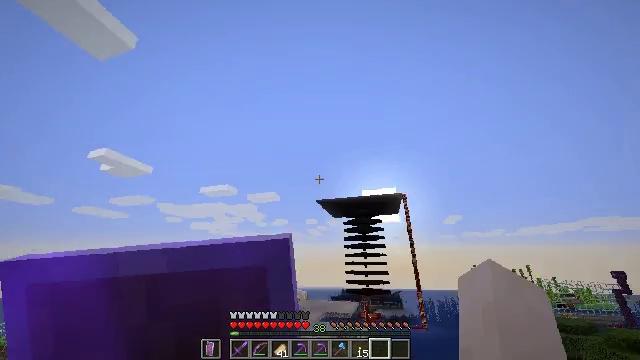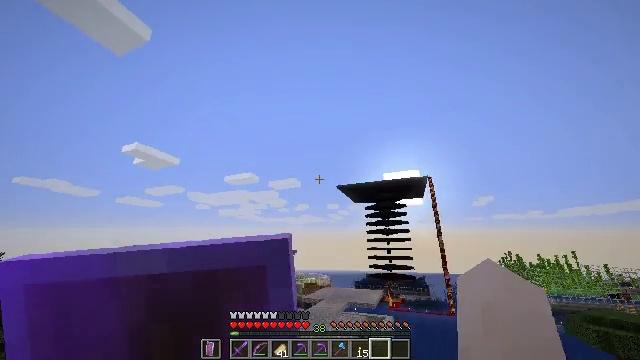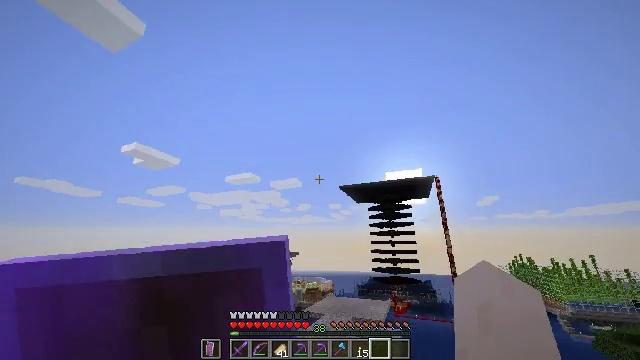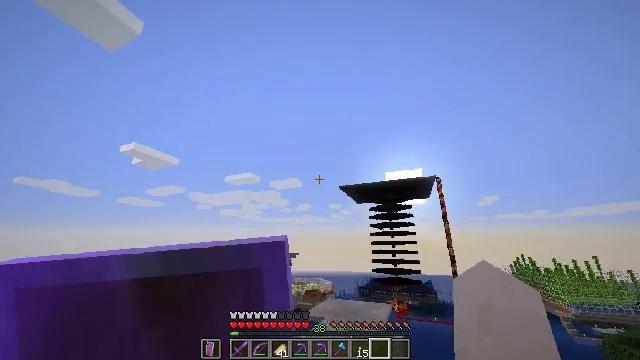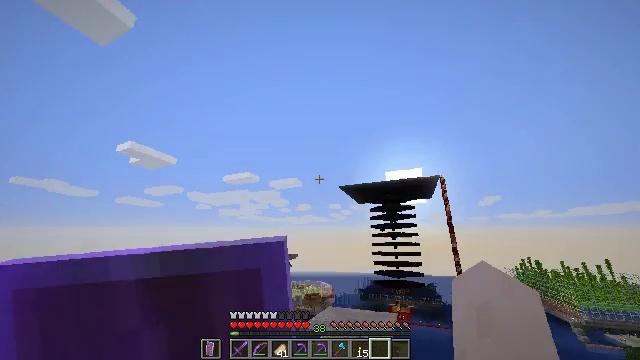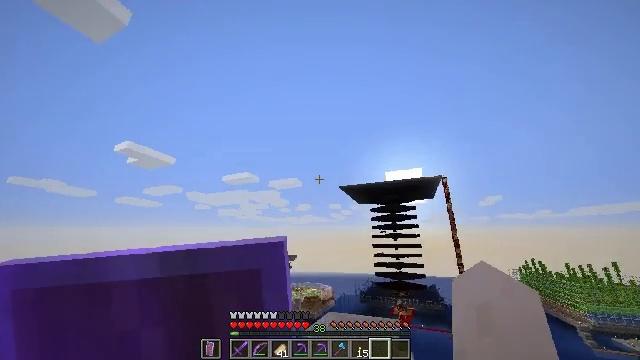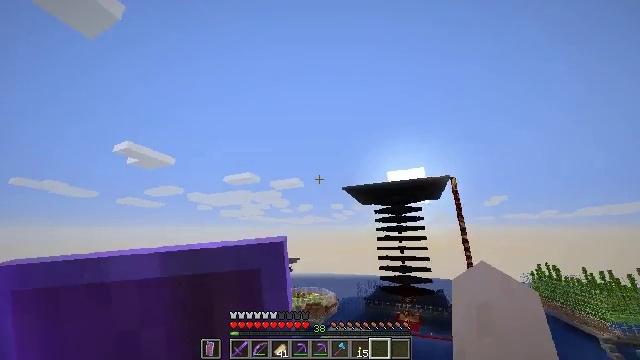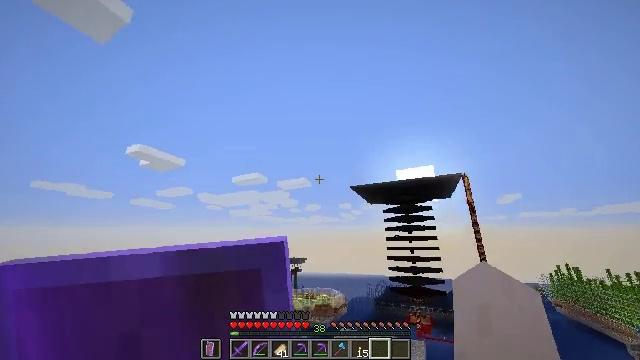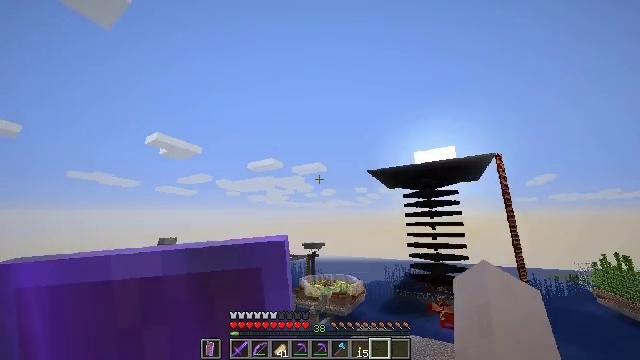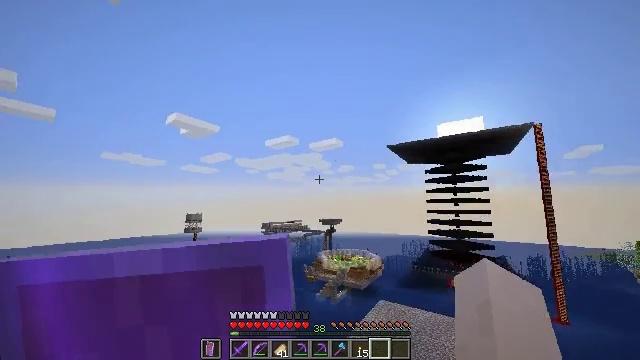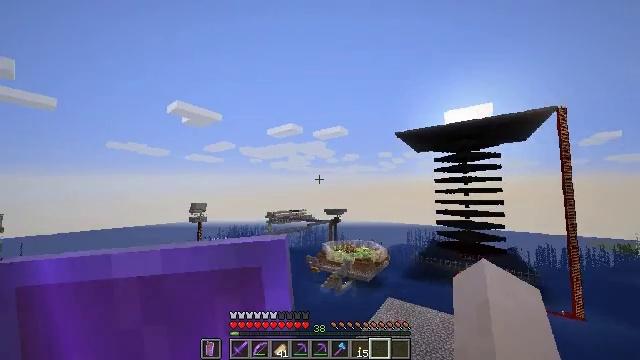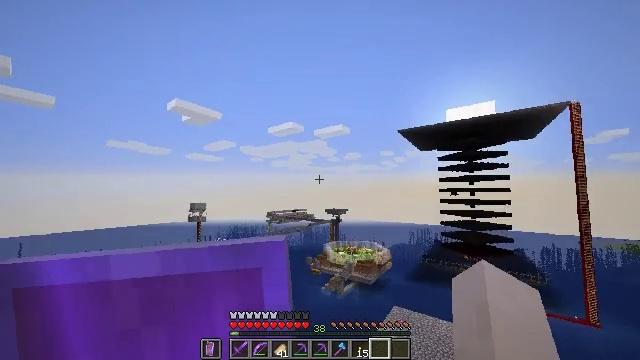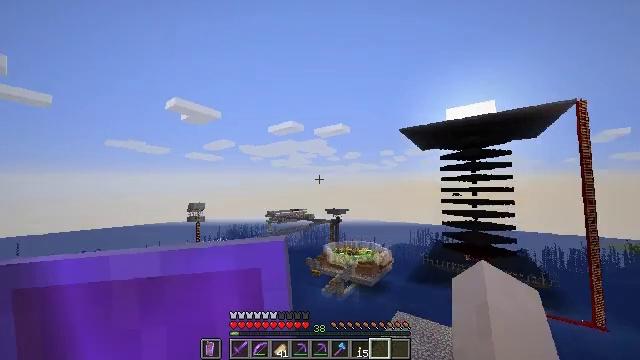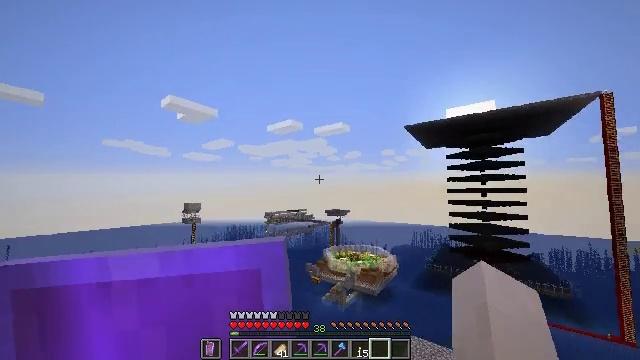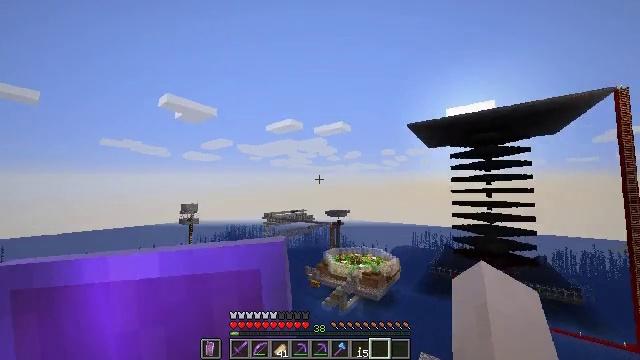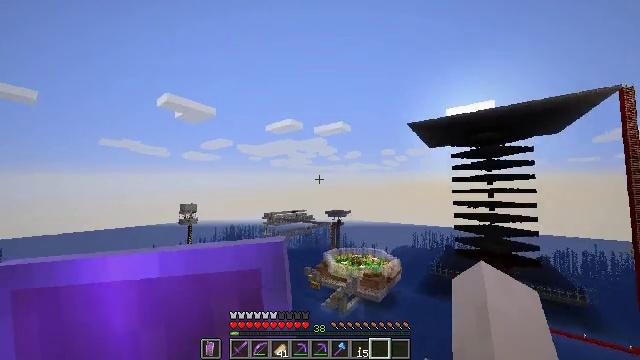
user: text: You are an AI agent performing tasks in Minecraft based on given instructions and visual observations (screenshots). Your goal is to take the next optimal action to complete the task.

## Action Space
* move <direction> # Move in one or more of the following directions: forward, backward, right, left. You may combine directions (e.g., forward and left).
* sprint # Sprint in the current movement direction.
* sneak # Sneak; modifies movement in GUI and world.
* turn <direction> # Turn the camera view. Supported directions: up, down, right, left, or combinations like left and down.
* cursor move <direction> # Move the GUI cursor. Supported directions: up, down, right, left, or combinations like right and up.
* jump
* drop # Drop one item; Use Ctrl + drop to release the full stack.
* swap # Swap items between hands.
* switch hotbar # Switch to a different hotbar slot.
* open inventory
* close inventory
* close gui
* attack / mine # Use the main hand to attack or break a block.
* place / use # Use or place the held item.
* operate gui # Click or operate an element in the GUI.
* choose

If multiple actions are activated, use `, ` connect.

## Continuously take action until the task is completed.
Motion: motion action
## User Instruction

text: Attack the cobblestone wall to dismantle it.
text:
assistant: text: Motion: move forward, sprint, turn left and down
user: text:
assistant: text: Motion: move forward, sprint
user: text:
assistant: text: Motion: move forward, sprint
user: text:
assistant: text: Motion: move forward, sprint
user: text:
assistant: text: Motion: move forward, sprint
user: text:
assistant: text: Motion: move forward, sprint
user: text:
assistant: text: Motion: move forward, sprint, turn left
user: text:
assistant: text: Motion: move forward, sprint, turn left and down
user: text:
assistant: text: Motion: move forward, sprint, turn left and down
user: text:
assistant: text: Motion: move forward, sprint, turn left and down
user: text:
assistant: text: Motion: move forward, sprint
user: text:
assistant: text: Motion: move forward, sprint
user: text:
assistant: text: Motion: move forward, sprint
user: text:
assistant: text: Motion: move forward, sprint
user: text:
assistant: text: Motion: move forward, sprint
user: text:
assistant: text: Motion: move forward, sprint, turn left
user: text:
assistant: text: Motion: turn left and down
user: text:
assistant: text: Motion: turn left and down
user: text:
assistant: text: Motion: no_op
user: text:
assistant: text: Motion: no_op
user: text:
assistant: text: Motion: no_op
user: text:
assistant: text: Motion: no_op
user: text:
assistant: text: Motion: no_op
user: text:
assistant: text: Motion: no_op
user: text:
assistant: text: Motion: turn right
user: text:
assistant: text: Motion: turn right
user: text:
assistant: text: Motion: turn right
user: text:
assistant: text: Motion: turn right
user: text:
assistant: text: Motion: no_op
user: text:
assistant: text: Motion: no_op